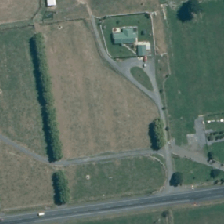
Land cover: shortrotation_cropland